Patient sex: M
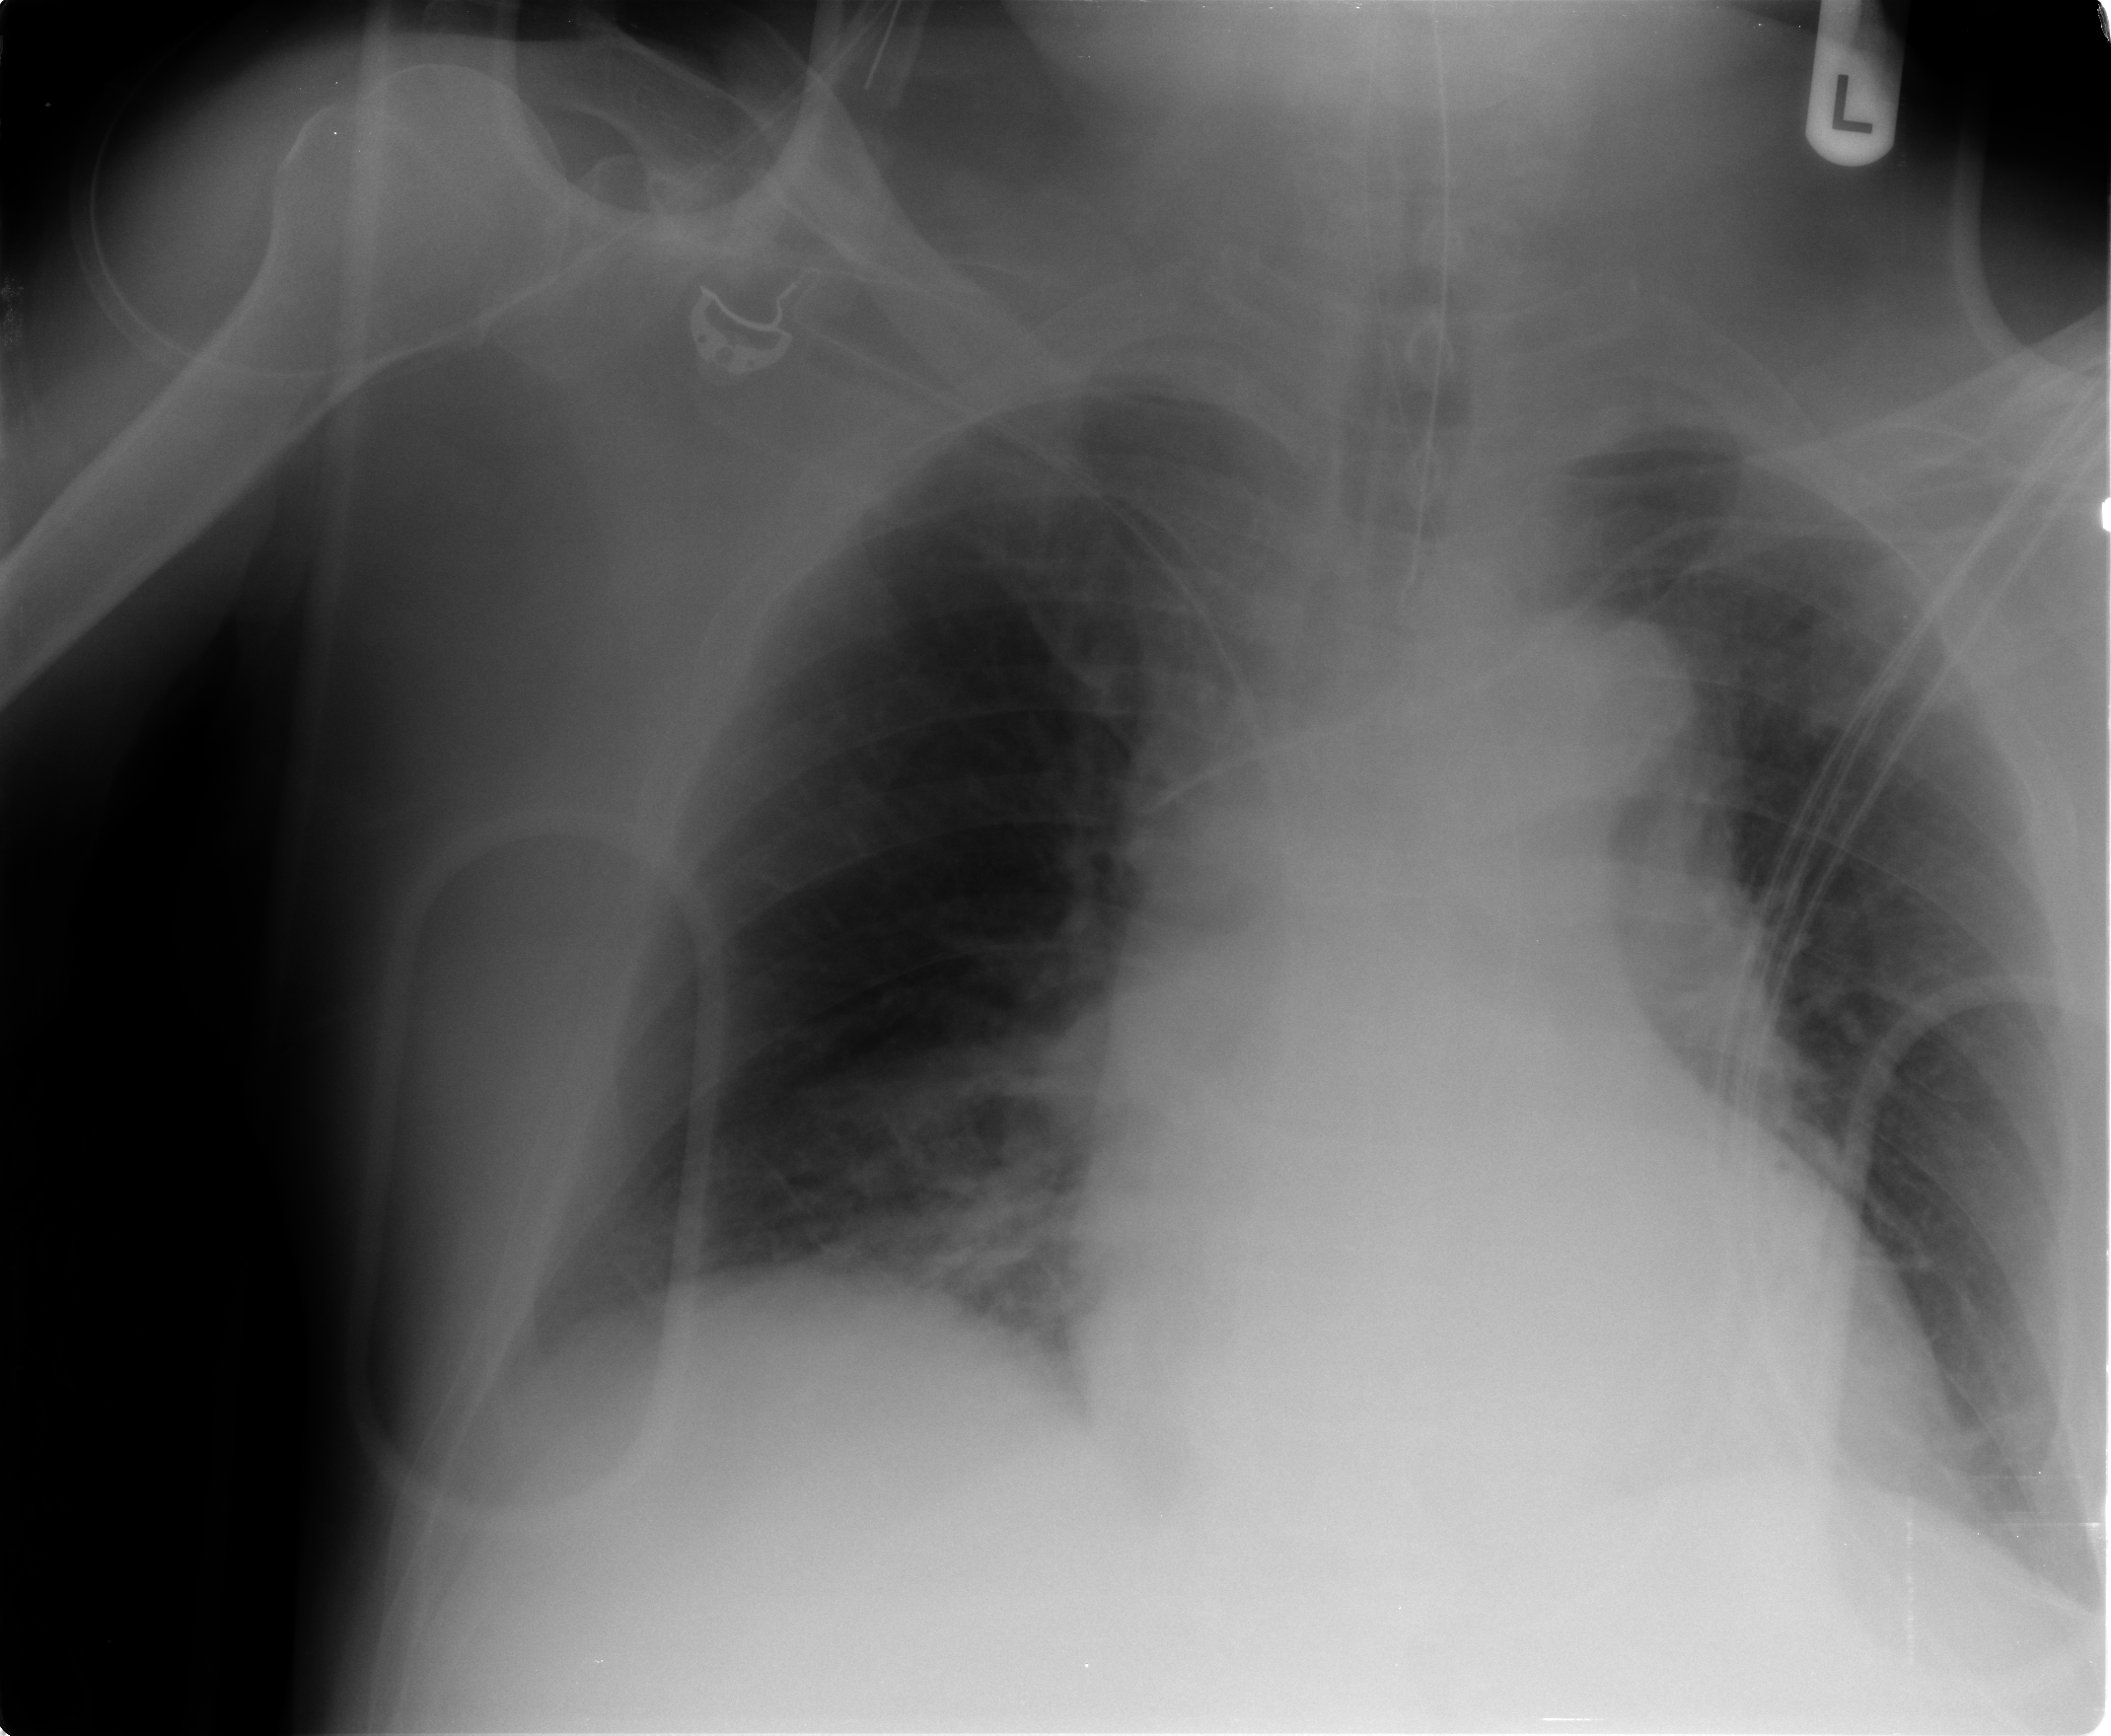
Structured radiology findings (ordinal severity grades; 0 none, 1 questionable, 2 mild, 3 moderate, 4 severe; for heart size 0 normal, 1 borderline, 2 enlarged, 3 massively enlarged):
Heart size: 2
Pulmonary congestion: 1
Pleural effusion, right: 0
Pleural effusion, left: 0
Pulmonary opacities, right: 2
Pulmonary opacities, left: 0
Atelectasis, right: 1
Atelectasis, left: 0